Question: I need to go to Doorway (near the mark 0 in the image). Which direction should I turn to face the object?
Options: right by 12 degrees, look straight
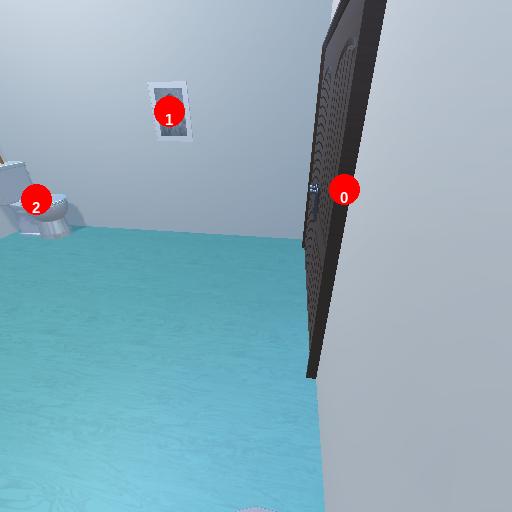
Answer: right by 12 degrees